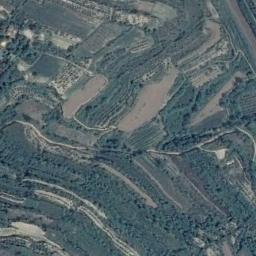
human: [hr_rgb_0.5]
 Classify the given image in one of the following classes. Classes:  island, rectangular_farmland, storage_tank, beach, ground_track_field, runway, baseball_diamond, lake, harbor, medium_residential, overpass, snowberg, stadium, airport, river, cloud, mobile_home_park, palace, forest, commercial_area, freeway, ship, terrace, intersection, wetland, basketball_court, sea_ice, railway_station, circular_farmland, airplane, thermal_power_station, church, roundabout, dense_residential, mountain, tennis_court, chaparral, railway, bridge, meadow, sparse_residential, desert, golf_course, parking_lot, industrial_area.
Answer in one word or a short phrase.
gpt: terrace